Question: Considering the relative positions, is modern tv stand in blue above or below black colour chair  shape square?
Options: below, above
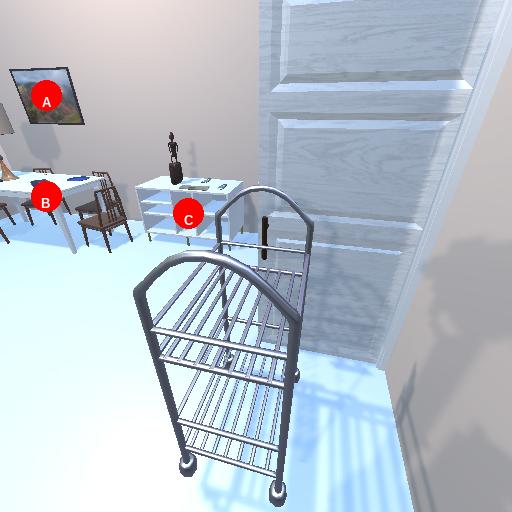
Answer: below